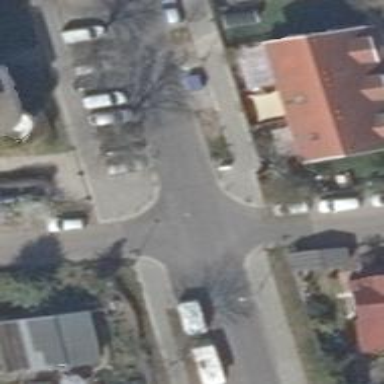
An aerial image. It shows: Residential road with asphalt surface. Both sides have sidewalks.